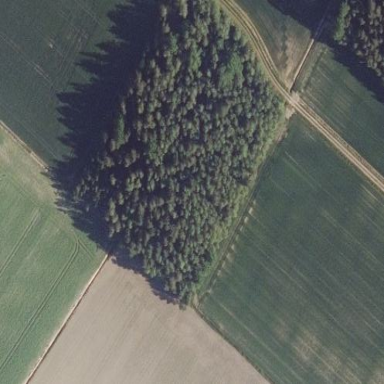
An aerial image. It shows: Forest area.